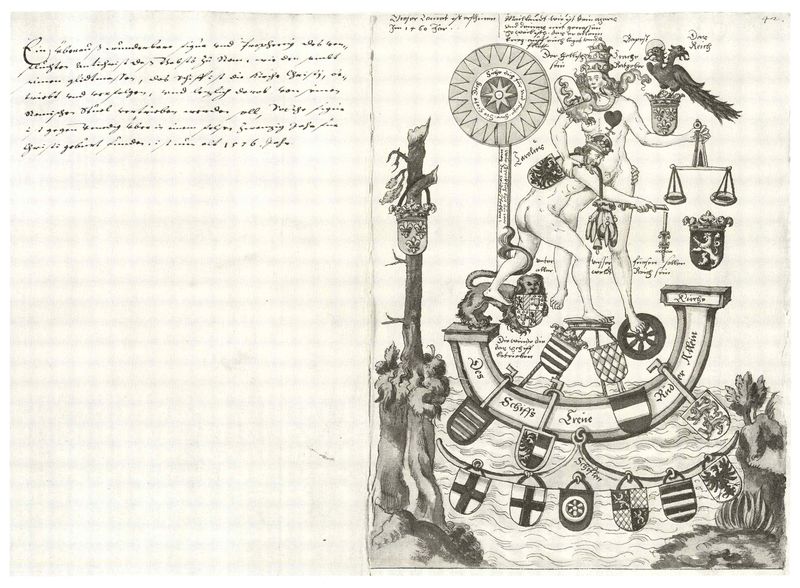
Titel: Dieser Comet ist erschinen Jm 1460 Jar.
Institution: (Seriendruck)
Schlagwörter: adler, akt, baum, felsen, körper, mann, meer, nackt, vogel, wasser, weiß, akte, fluss, frauen, landschaft, menschen, see, ufer, frau, grau, holz, köpfe, männer, schwarz, skizze, zeichnung, hund, tier, alt, gericht, arme, mensch, bild, bach, baumstamm, stamm, gewässer, sonne, paar, blatt, krone, rechts, boot, kinder, kreis, ruder, räder, beine, schwanz, schiff, schrift, bogen, zwei, grafik, graphik, schlucht, speichen, figuren, rad, böschung, kaiser, könig, papst, karikatur, inschrift, nackte, leiber, schild, waage, buch, stern, strahlen, linear, nakt, scheibe, druck, sterne, schwarz weiß, radierung, stich, seite, illustration, ironie, karrikatur, kritik, text, beschriftung, pfau, kopie, wappen, seiten, kreuze, zahl, ziffer, rosette, mittelalter, greif, greifvogel, erzbischof, tiara, herz, könige, königin, löwe, schlüssel, anker, urkunde, lilien, symbolik, allegorien, miniatur, spruch, baumstumpf, sütterlin, handschrift, raster, treue, legende, schiffs, justitia, kurfürst, doppeladler, spruchband, kurie, des, sachsen, gleich, buchmalerei, doppelkopf, hunf, kompass, sonnenuhr, lowe, stammbaum, reichsadler, brandenburg, meehr, fortuna, kupferstih, löw, asser land, handschrift#, aar, pgau, aahr